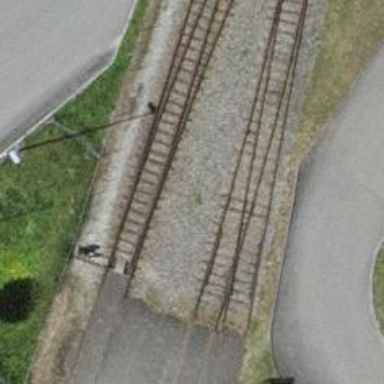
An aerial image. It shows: Railway switch.